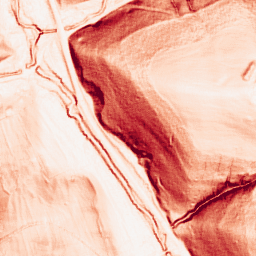
Category: morphological
Decomposition family: morphological_square
Decomposition parameters: operation: gradient
size: 3
Upsampling method: bspline
Upsampling parameters: scale: 8
Upsampling scale: 8